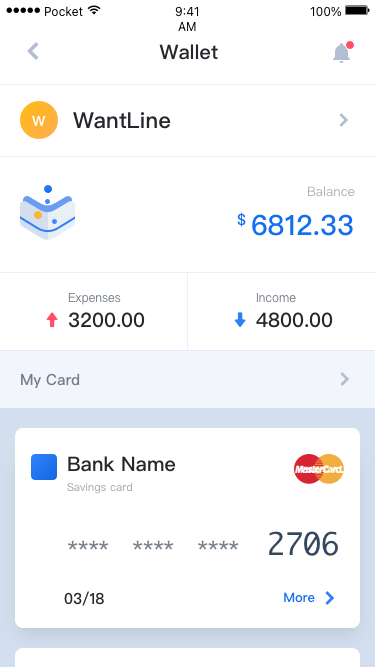
Text in this UI design:
2706
Bank Name
Savings card
More
03/18
****
****
****
Balance
6812.33
$
Expenses
3200.00
4800.00
Income
WantLine
W
My Card
Wallet